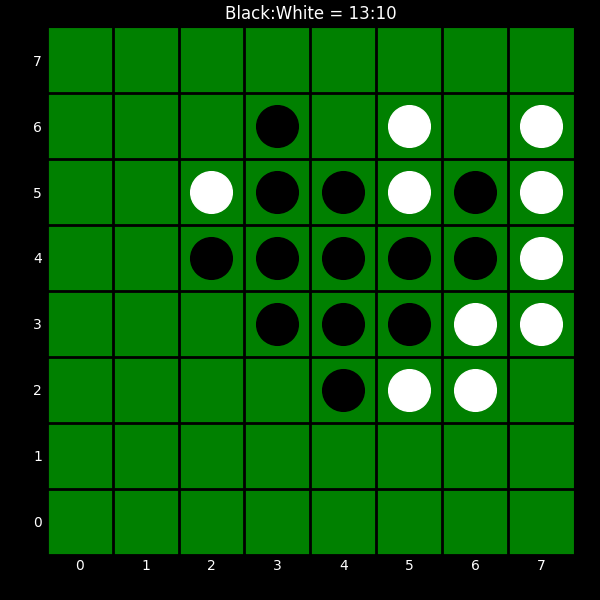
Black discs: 13
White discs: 10